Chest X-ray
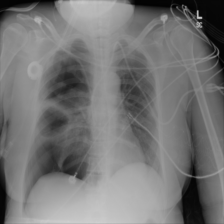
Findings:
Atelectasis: negative
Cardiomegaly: negative
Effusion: negative
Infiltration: negative
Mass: negative
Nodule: negative
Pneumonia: negative
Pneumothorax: negative
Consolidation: negative
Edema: negative
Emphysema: negative
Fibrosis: negative
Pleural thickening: negative
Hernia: negative